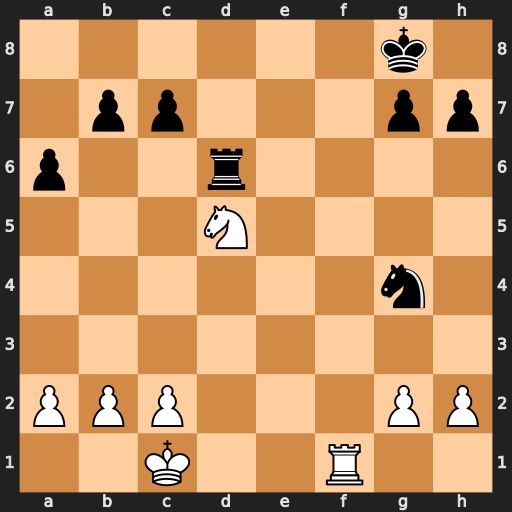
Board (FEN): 6k1/1pp3pp/p2r4/3N4/6n1/8/PPP3PP/2K2R2
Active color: w
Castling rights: -
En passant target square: -
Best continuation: Ne7+ Kh8 Rf8#